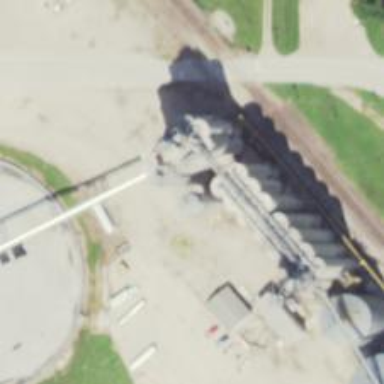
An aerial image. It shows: Grain Elevator silo.